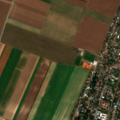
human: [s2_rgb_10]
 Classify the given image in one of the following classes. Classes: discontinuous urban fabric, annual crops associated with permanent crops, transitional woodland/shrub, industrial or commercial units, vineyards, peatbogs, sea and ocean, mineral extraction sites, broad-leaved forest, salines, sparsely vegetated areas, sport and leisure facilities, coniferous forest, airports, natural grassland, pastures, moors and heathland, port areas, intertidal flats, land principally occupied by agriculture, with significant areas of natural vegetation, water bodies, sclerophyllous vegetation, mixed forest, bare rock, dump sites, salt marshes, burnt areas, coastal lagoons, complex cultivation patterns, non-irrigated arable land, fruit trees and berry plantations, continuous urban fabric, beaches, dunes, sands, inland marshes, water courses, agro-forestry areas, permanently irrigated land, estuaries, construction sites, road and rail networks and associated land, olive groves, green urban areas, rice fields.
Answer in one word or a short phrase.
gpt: discontinuous urban fabric, mineral extraction sites, non-irrigated arable land